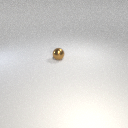
small brown metal sphere